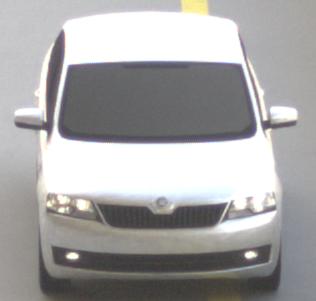
Make: Skoda
Model: Rapid
Detailed model: Rapid 1.2 Active Limousine
Model produced from: 2012/10
Model produced until: 2015/04
Doors: 5
Color: white
Road condition: dry road
Daytime: morning or afternoon
Contrast: medium contrast